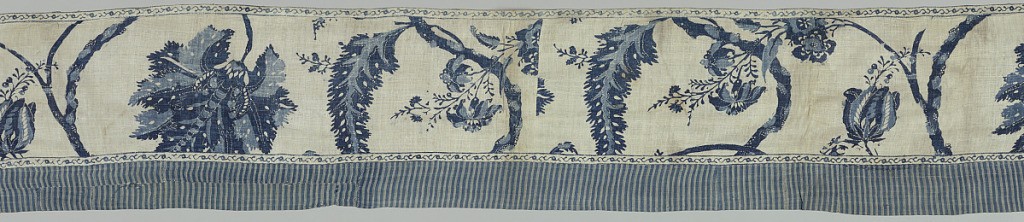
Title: Valance
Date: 18th century
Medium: cotton, linen Technique: resist printed and indigo dyed
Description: Long, straight valance in white with a resist design in two shades of blue. Incomplete pattern shows large scale foliage and flower. Edging of resist-printed tape in a simple blue and white vine design. Lined in blue-checked linen. Face down, below border with striped cotton in two shades of blue.